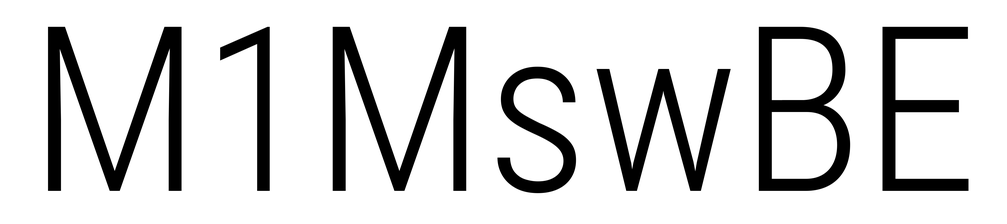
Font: Roboto_Condensed_Light